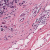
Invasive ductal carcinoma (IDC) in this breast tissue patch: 1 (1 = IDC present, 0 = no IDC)